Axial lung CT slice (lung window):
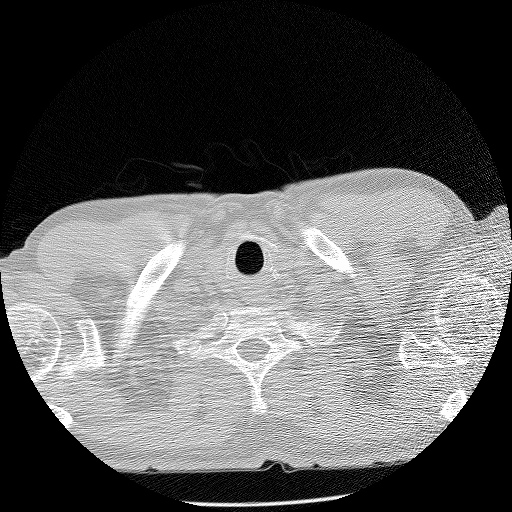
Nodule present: no